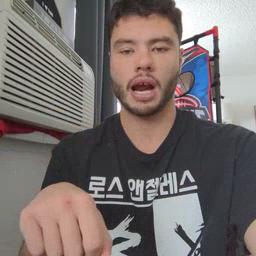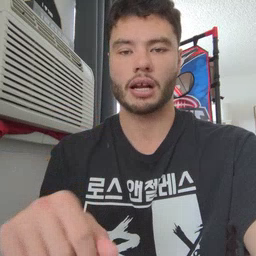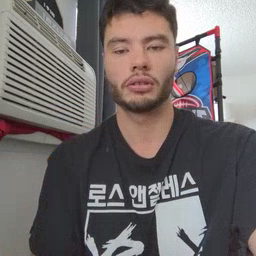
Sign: can